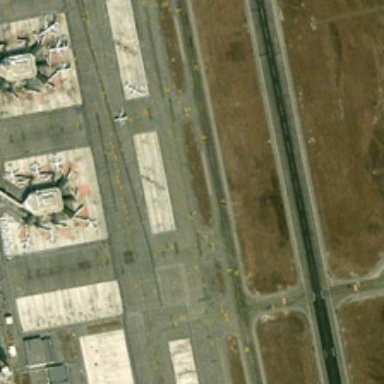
Some planes are parked next to two terminals in an airport .